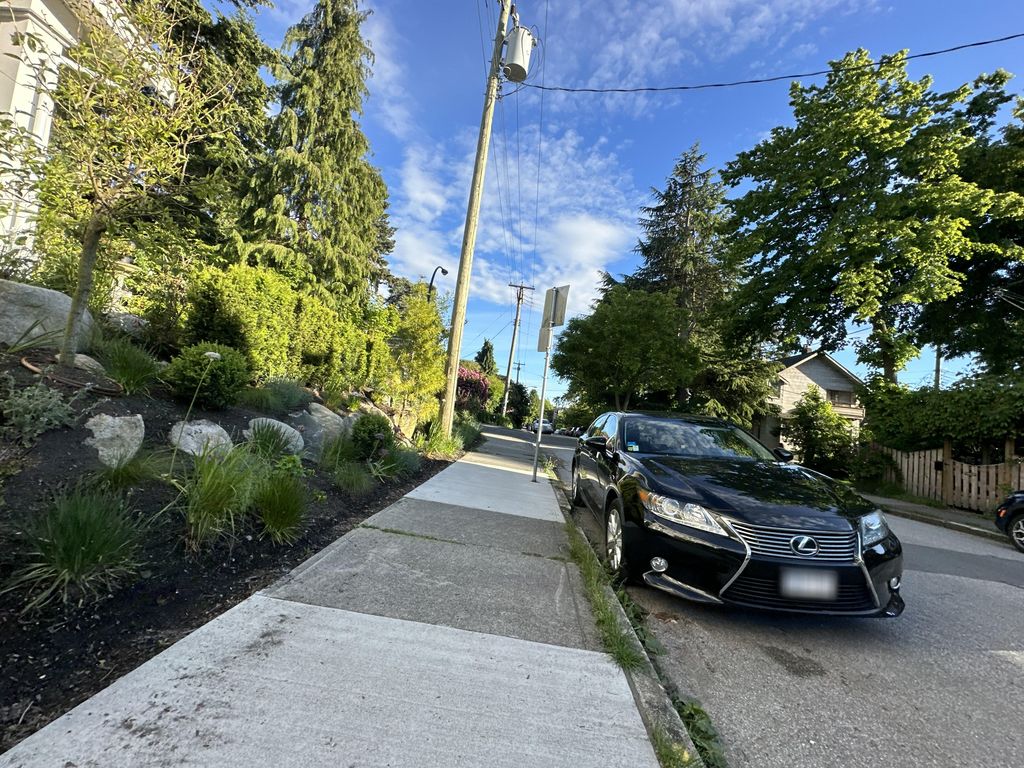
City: vancouver